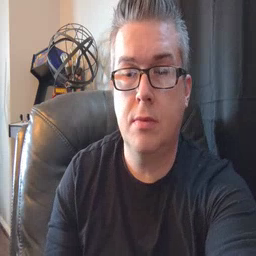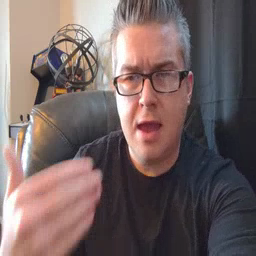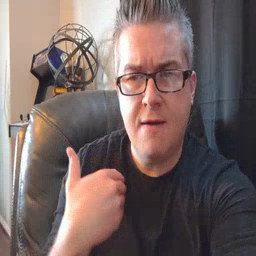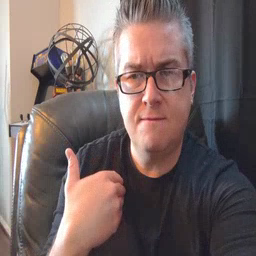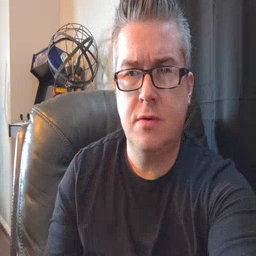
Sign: have